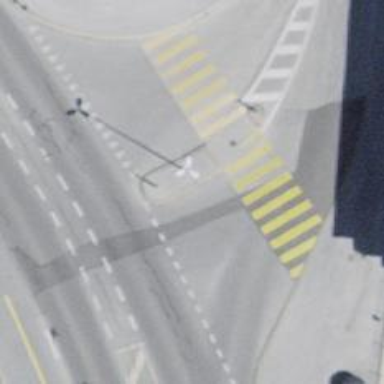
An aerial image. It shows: Marked road crossing with pedestrian island.